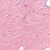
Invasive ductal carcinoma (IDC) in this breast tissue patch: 0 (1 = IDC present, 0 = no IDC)